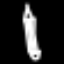
Label: pencil